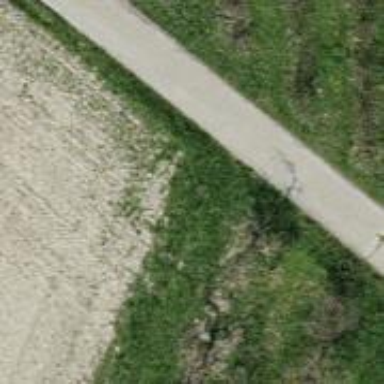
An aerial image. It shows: Unclassified road.